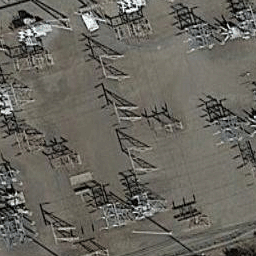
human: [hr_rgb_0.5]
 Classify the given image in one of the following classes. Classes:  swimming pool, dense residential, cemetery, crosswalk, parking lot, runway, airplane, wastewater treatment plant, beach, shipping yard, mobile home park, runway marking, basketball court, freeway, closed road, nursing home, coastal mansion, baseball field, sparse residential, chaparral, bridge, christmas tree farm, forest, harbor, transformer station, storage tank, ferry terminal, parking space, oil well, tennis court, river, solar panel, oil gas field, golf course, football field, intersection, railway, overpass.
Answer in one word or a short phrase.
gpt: transformer station